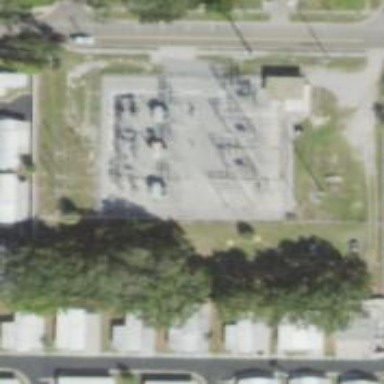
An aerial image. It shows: Outdoor distribution power substation.